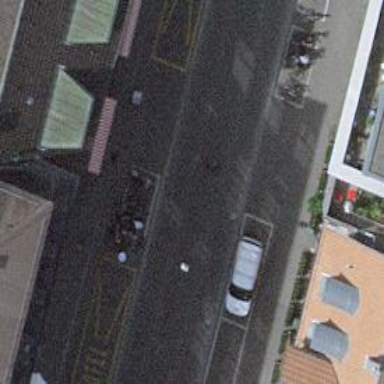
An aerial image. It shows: Bicycle parking with wide stands available.